Field crop: maize
Growth stage: 1
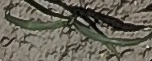
Species: sorghum